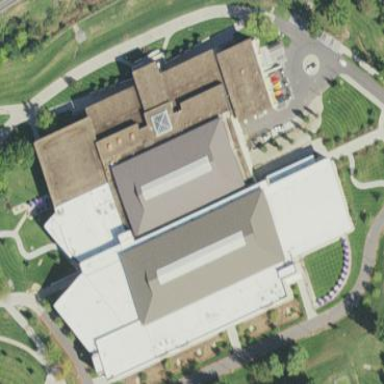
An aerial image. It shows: University building with fitness center on the premises.